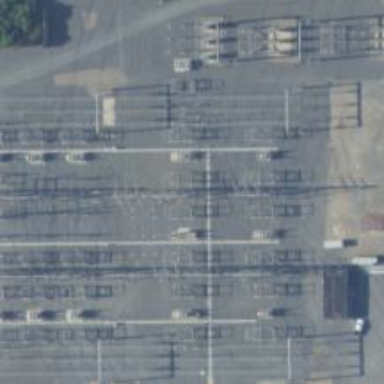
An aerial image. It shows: Switch used for power control.